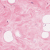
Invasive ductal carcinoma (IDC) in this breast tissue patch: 0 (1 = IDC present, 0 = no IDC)